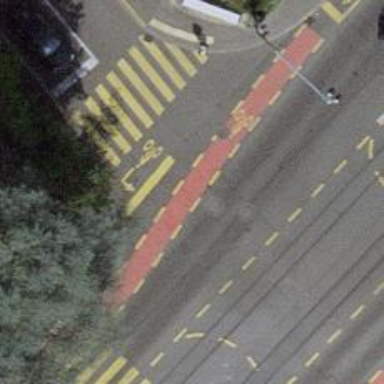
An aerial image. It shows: Road with traffic signals.